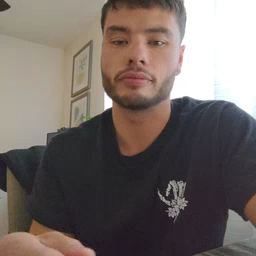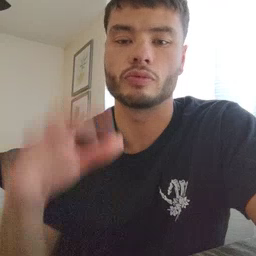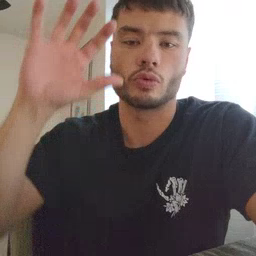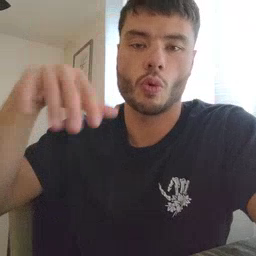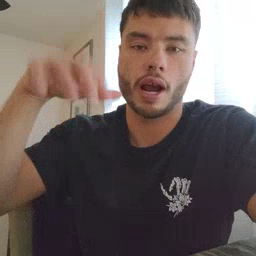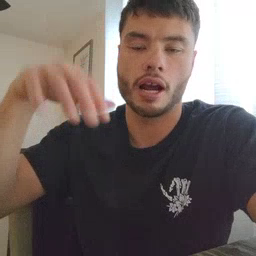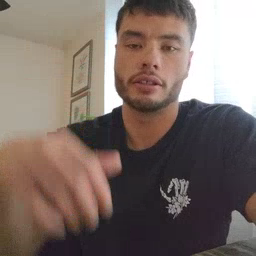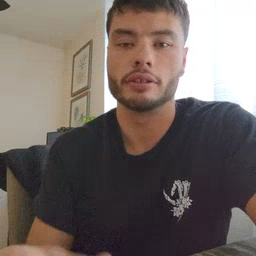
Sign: rain